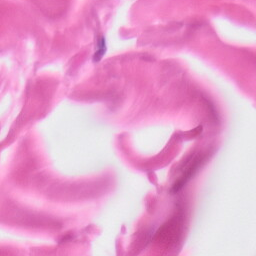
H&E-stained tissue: Skin